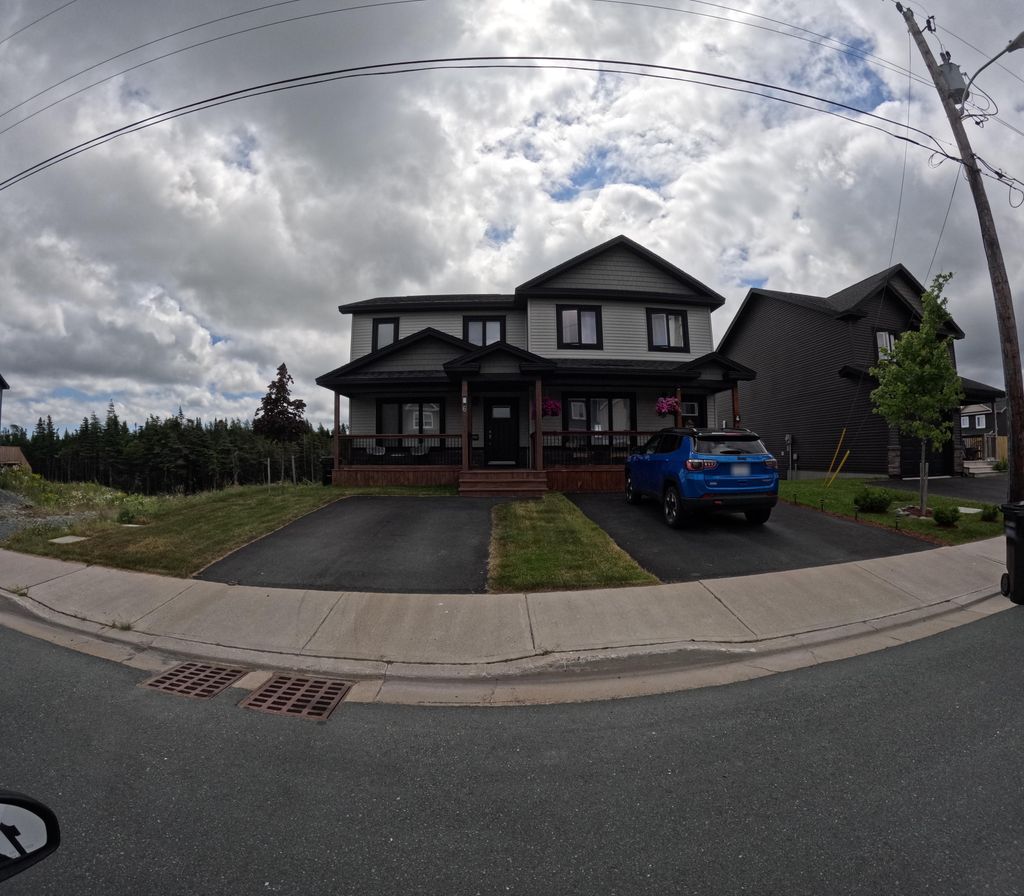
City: st_johns